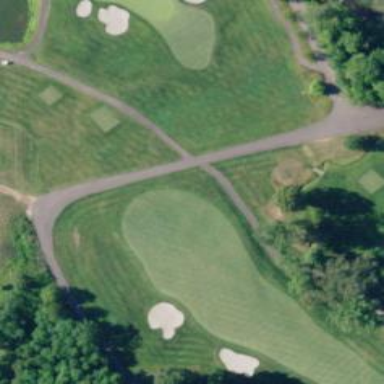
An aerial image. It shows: Footway that doubles as golf path.